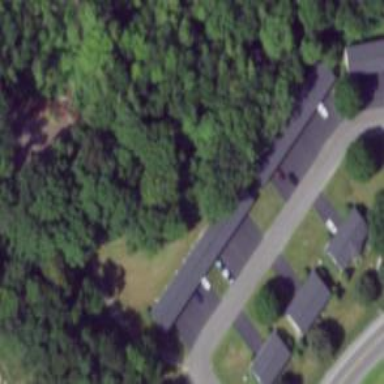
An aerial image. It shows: Image showing building with apartments.